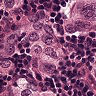
Metastatic tissue present: yes